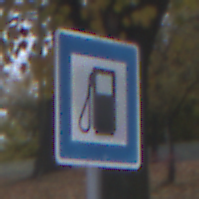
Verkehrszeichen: Tankstelle
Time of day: MorningAfternoon
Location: Outdoor (Urban)
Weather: Overcast
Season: NotSpecified
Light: Natural